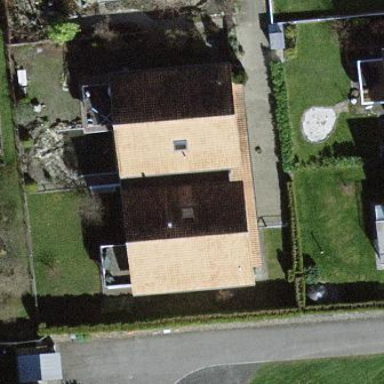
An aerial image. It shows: Semidetached house.